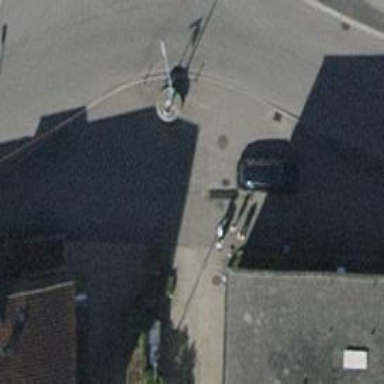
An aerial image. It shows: Footway surfaced with paving stones.